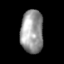
Tissue: skin
Cell type: Epithelial cells
Senescence score: 0.8755
Nuclear area (px): 955
Mean DAPI intensity: 154.12